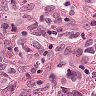
Metastatic tissue present: yes